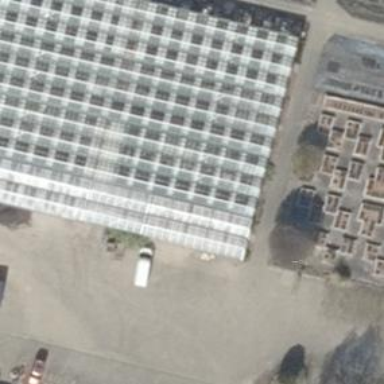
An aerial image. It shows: Garden center shop.